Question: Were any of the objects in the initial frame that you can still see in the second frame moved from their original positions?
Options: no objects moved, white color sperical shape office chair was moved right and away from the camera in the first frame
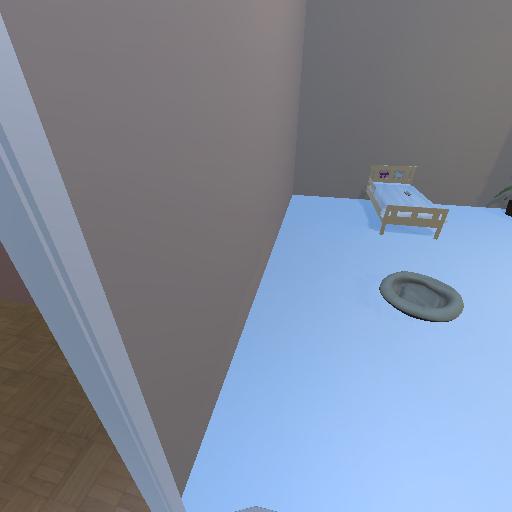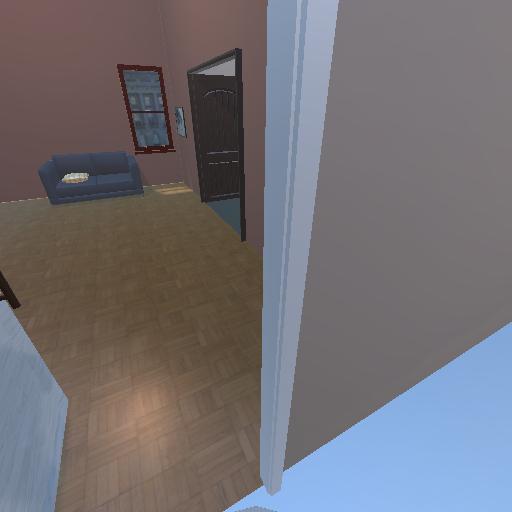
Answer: no objects moved